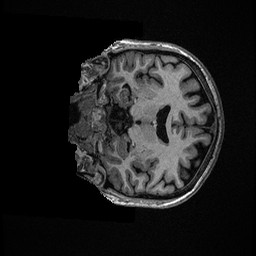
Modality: T1w
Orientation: coronal
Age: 55
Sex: female
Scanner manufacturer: ge
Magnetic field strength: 3 T
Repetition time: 0.006952 s
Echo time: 0.00292 s